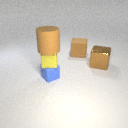
small blue rubber cube to the left of large brown rubber cube